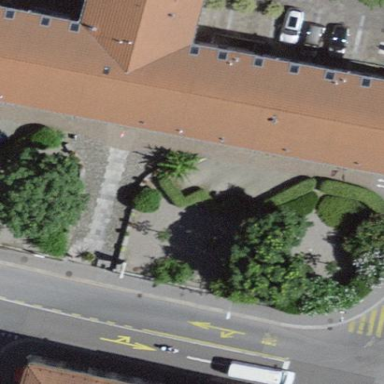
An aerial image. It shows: Hotel building.